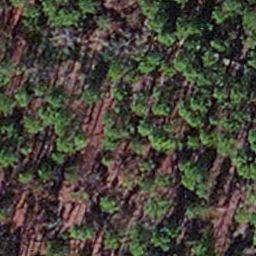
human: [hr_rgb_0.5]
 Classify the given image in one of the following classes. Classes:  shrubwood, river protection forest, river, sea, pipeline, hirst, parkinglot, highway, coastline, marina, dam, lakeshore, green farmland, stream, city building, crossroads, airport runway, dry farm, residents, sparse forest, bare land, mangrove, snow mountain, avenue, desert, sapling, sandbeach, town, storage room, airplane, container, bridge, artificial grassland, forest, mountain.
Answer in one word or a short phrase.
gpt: sapling